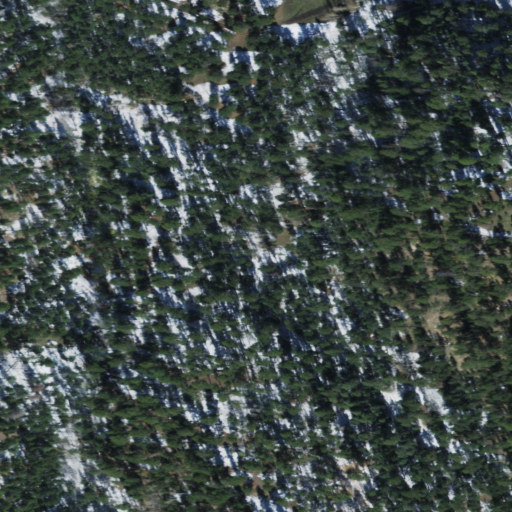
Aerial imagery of valley in Arizona named Pratt Canyon containing evergreen forest and grassland